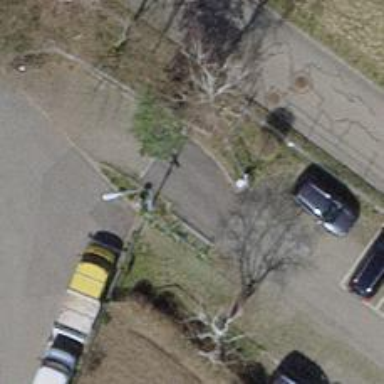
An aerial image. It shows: Lift gate barrier.